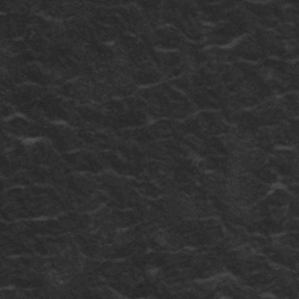
Label: frost